Question: Hi everyone i'm trying to parse xml files using java using code below..
'''
try{
DocumentBuilderFactory docFactory=DocumentBuilderFactory.newInstance();
DocumentBuilder docBulider=docFactory.newDocumentBuilder();
Document config_doc=docBulider.parse("config/appconfig.xml");
config_doc.getDocumentElement().normalize();
Node n =config_doc.getDocumentElement();
NodeList list= n.getChildNodes();
for(int i=0;i<list.getLength();i++){
System.out.print(list.item(i));
if(list.item(i).getNodeName().equalsIgnoreCase("version-name")){
name=list.item(i).getNodeValue();
}
}
}
catch (Exception e){e.printStackTrace();}
'''
My file layout is like this

I keep getting file not found exception. I also used
> getClass().getResouce("config/appconfig.xml").toExternalForm()
and i tried to read as stream too.
Thank you :)
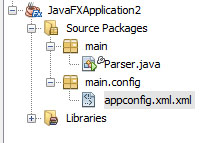
Answer: this one seems good
'getClass().getResouce("config/appconfig.xml").toExternalForm()'
except that it is 'main/config/appconfig.xml'